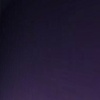
Label: space